Interaction volume radius: 10 \u00c5
Interaction volume height: 25 \u00c5
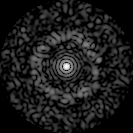
Disorder parameter: 0.8475